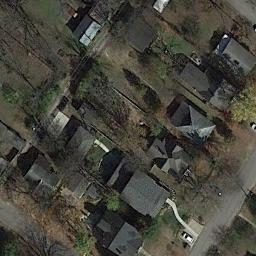
Label: residential